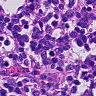
Metastatic tissue present: no